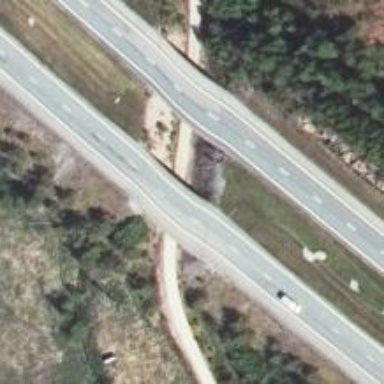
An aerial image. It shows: Motorway bridge.